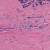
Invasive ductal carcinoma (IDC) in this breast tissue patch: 0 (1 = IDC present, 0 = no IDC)